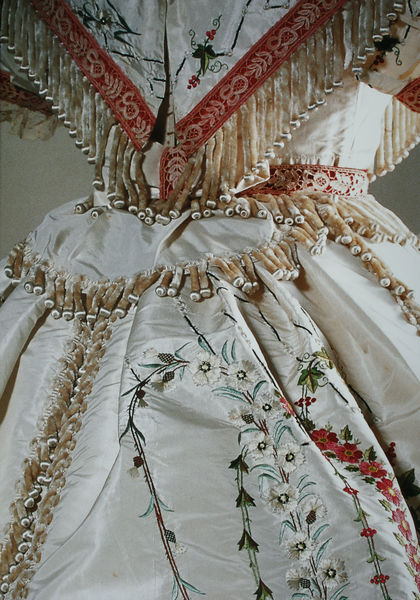
Titel: Abendkleid (Detail)
Standort: Kyoto (Japan)
Institution: Kyoto Costume Institute
Schlagwörter: blätter, schatten, weiß, frauen, grün, ocker, äste, ausschnitt, blume, blumen, braun, frankreich, frau, grau, hell, kleid, licht, rücken, schmuck, blüte, blüten, gürtel, rose, rosen, rot, schal, tuch, beige, mode, muster, ornament, rock, barock, falten, kleidung, samt, silber, spitze, ast, zweige, bestickt, fransen, gold, kordeln, kostüm, stickerei, stoff, saum, pflanze, pflanzen, borte, perle, perlen, rokoko, seide, vornehm, ranken, deutschland, taille, mieder, stab, tüll, russland, dekoration, bordüre, detail, glanz, halstuch, floral, ornamente, verzierung, robe, glänzen, rüsche, rüschen, stola, satin, foto, fotografie, blumenmuster, zweig, asien, kugel, kugeln, brokat, puppe, österreich, ranke, organisch, tracht, stäbe, zigarette, silbern, hüfte, troddeln, bommel, blumengirlande, blumenranken, stickereien, stickerein, zierde, muscheln, trotteln, bordüren, applikation, verzierungen, reifrock, applikationen, dirndl, tradition, stifte, franzen, bändchen, borten, folklore, strickerei, wicken, zottel, zigaretten, pluviale, hochzeitskleid, blumenmotive, aufwendig, modedesign, blättchen, textilie, zotteln, volkstracht, balkan, traditionell, taillenband, blumenband, sticherei, dreieckstuch, bordure, klöppelspitze, frauenkleid, zierborte, trachtenkleid, accessoires, ausschnittfotografie, bommeln, cremeweiß, passband, stiftstickerei, zierbordüre, ziermuster, zigarretten